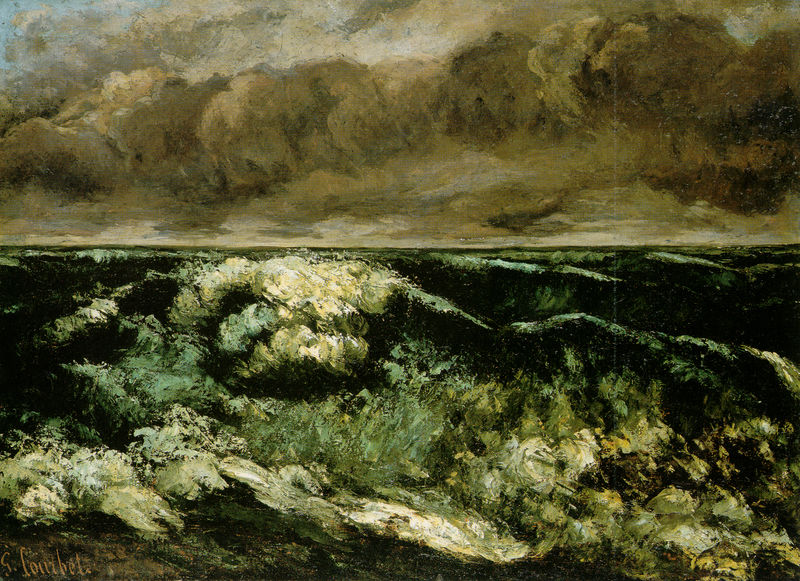
Titel: La Vague, Die Welle
Künstler: Gustave Courbet
Standort: Lyon
Institution: Musée des Beaux-Arts
Schlagwörter: berg, blau, dunkel, felsen, gemälde, gestein, gewitter, himmel, meer, schatten, wasser, weiß, wolken, gelb, grob, grün, impressionismus, landschaft, ocker, sand, see, ufer, bewegung, braun, frankreich, grau, hell, licht, nacht, schwarz, gras, wiese, wolke, beige, malerei, weit, bild, signatur, öl, ferne, horizont, kalt, natur, weite, wind, gewässer, pastos, dunkelheit, realismus, farbig, gischt, strand, welle, wellen, düster, berge, düne, fels, kamm, farbe, schichten, tag, sigantur, farblos, französisch, laut, schaum, aufgewühlt, brandung, constable, gewalt, naturgewalt, orkan, sturm, tosend, turner, unwetter, wetter, wild, woge, wogen, finster, ölfarbe, ozean, regen, courbet, windig, gewitterwolken, leblos, gefahr, bedrohlich, pinselduktus, wellig, bedrohung, pstos, gefährlich, dunel, drohend, macht, kämme, wellenkamm, wellenkämme, donner, unheimlich, schwarzgrün, aufklaren, mächtig, trist, brechen, gewaltig, zweigeteilt, auschnitt, wellenberg, schaumkrone, christoph, wolkenwand, gedrückt, brause, gustave, gustave courbet, aubrausend, die welle, die woge, japonismus einfluss, meeresbrausen, meeresstudie, sturmwolken, trnnung, wolkenwalze, weie, lieblos, 17. jahrhundert, sturmisch, aufbauend, #unheimlich, #bedrohlich, gefhrlich, strum